Field crop: maize
Growth stage: 2
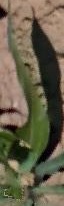
Species: maize